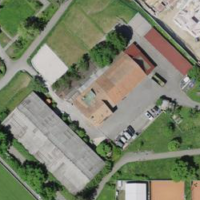
EUNIS habitat code: 53
Species observed at this site:
Lophophanes cristatus
Picus viridis